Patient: sex F, age 86
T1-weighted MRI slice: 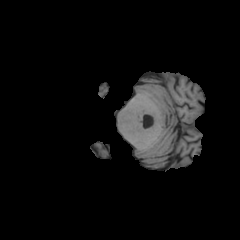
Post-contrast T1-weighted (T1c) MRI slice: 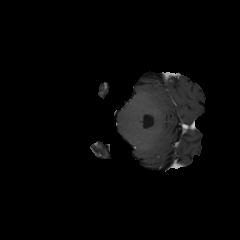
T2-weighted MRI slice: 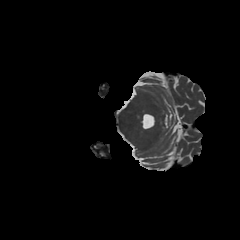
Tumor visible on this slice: no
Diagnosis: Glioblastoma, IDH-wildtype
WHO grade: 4